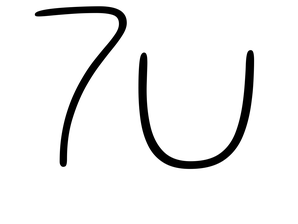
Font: Gluten_Thin